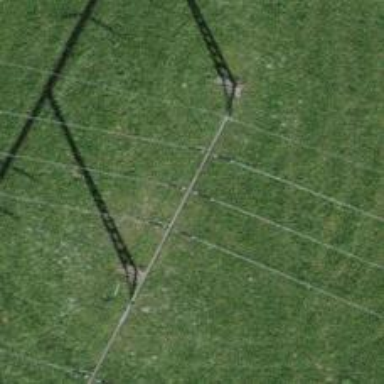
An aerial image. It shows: Power line with three cables.